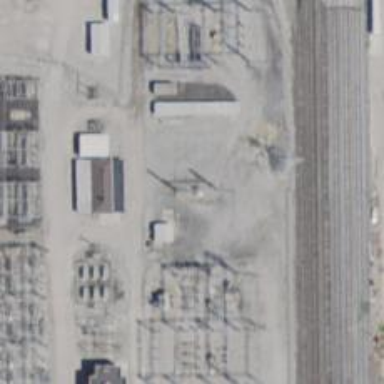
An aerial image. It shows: Switch used for power control.